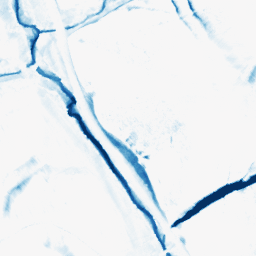
Category: morphological
Decomposition family: morphological_diamond
Decomposition parameters: operation: closing
radius: 10
Upsampling method: sinc_blackman
Upsampling parameters: scale: 2
kernel_size: 16
Upsampling scale: 2